Question: I want to control what the user can see in my system. A guy told me that I should check if the user id matches with the lecturer id. The lecturer should see only their own data not any other's lecturer. I tried but now it doesn't work.
I also get these errors:
> Notice: Undefined index: userID in
C:\XAMPP\htdocs\statistics\lecturer.php on line 5Notice: Undefined index: lecID in
C:\XAMPP\htdocs\statistics\lecturer.php on line 6Fatal error: Call to undefined function mysql_fecth_row() in
C:\XAMPP\htdocs\statistics\lecturer.php on line 24
<URL>
I also tested the query and I got:

I think it is a little bit weird. I have on tables users with userid,username and type and a lecturer table with lecturer id and lecturer name.
'''
include 'connect.php';
$userID=mysql_real_escape_string($_POST['userID']);
$lecID=mysql_real_escape_string($_POST['lecID']);
$year = mysql_real_escape_string($_POST['year']);
$lecturer = mysql_real_escape_string($_POST['lecturer']); // Don't forget to handle the SQL Injections ...
$years = array(
2005,
2006,
2007
);
$lecturers = array(
'dimopoulos',
'lagkas',
'kehagias',
'chrysochoou'
);
if(isset($_POST['submit'])){
if($userID==$lecID){
$check=("SELECT users.uid,lecturer.lec_id FROM users,lecturer");
$row=mysql_fecth_row($check);
if($row[0]==$lecturer){
if (in_array($lecturer, $lecturers) && in_array($year, $years)) {
$sql = "SELECT unit_name,a1,a2,a3,l1,l2,l3,l4,l5,l6,l7,lavg,r1,r2,u1,u2,u3 FROM $lecturer WHERE year=$year";
$result = mysql_query($sql);
}
else {
echo "No data found";
}
}
}
}
?>
<html>
<head>
<link rel="stylesheet" type="text/css" href="../../statistics/style.css">
</head>
<body>
<div id="container">
<table id="table" width="900" border="1" cellspacing="1">
<tr>
<td>Unit Name</td>
<td>A1 </td>
<td>A2 </td>
<td>A3 </td>
<td>L1 </td>
<td>L2 </td>
<td>L3 </td>
<td>L4 </td>
<td>L5 </td>
<td>L6 </td>
<td>L7 </td>
<td>LAVG </td>
<td>R1 </td>
<td>R2 </td>
<td>U1 </td>
<td>U2 </td>
<td>U3 </td>
</tr>
<?php
while($unit=mysql_fetch_assoc($result)){
echo "<tr>";
echo "<td>".$unit['unit_name']."</td>";
echo "<td>".$unit['a1']."</td>";
echo "<td>".$unit['a2']."</td>";
echo "<td>".$unit['a3']."</td>";
echo "<td>".$unit['l1']."</td>";
echo "<td>".$unit['l2']."</td>";
echo "<td>".$unit['l3']."</td>";
echo "<td>".$unit['l4']."</td>";
echo "<td>".$unit['l5']."</td>";
echo "<td>".$unit['l6']."</td>";
echo "<td>".$unit['l7']."</td>";
echo "<td>".$unit['lavg']."</td>";
echo "<td>".$unit['r1']."</td>";
echo "<td>".$unit['r2']."</td>";
echo "<td>".$unit['u1']."</td>";
echo "<td>".$unit['u2']."</td>";
echo "<td>".$unit['u3']."</td>";
echo "</tr>";
}
?>
</table>
</div>
'''
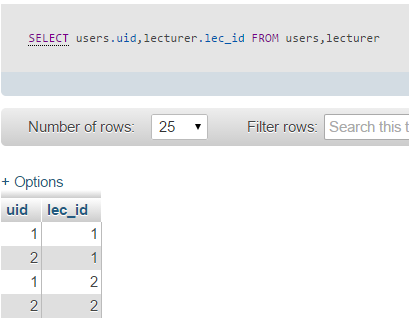
Answer: use php Session to store user information after login and then show/hide data based on them.
See documentation from here-
<URL>